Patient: sex M, age 72
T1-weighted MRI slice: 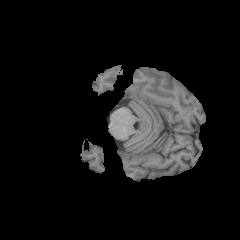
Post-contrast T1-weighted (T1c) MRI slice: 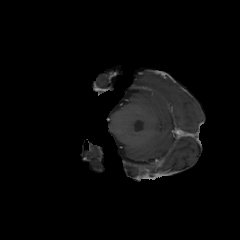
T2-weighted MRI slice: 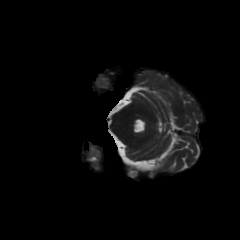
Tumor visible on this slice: no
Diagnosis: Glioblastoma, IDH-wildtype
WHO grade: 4